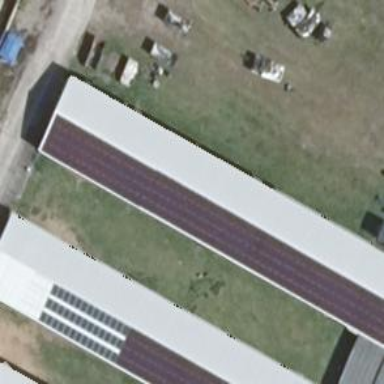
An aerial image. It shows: Small solar photovoltaic panel used as generator to produce electricity.